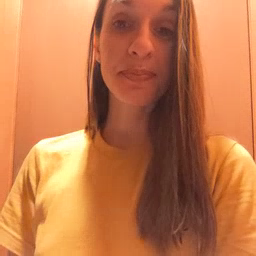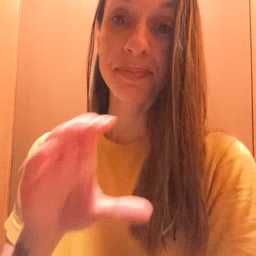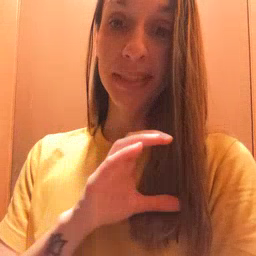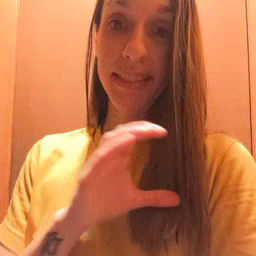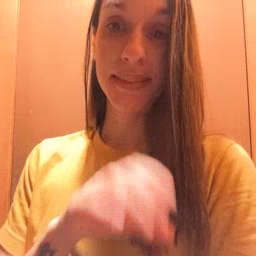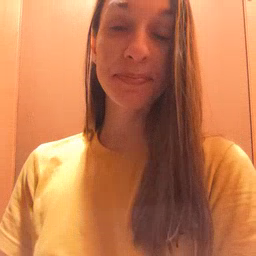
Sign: police